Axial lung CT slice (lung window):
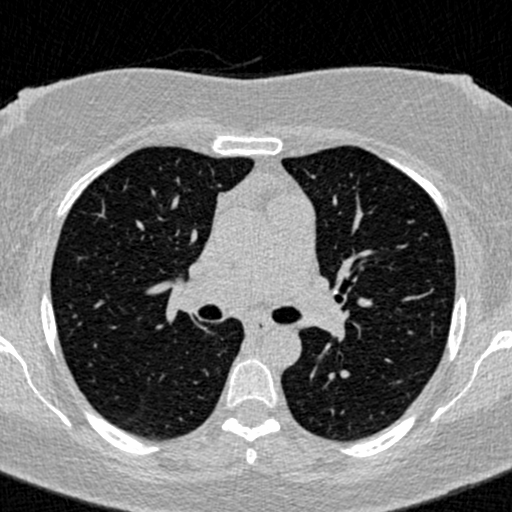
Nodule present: no